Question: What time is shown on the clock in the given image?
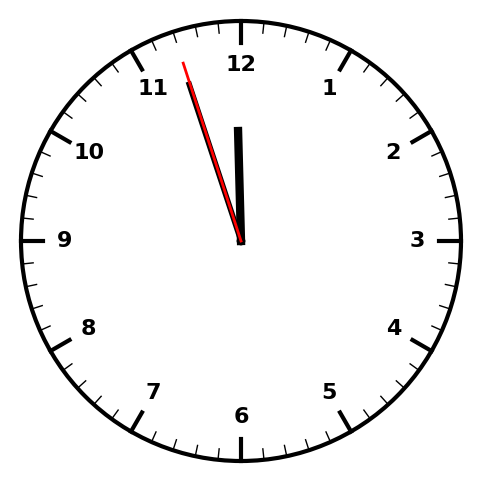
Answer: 11:56:57